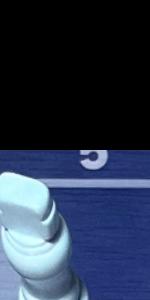
Label: Empty